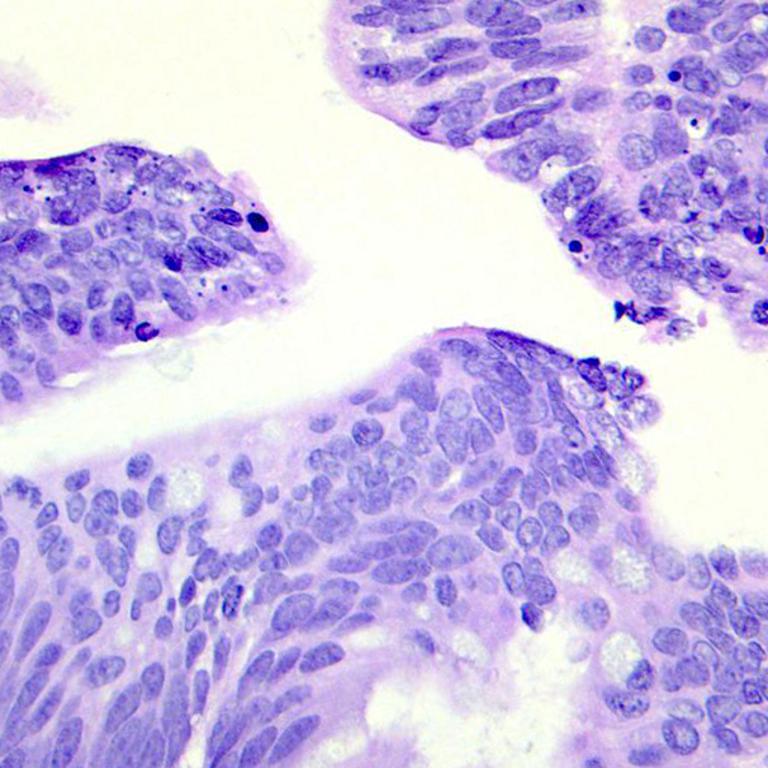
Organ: colon
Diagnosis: adenocarcinomas